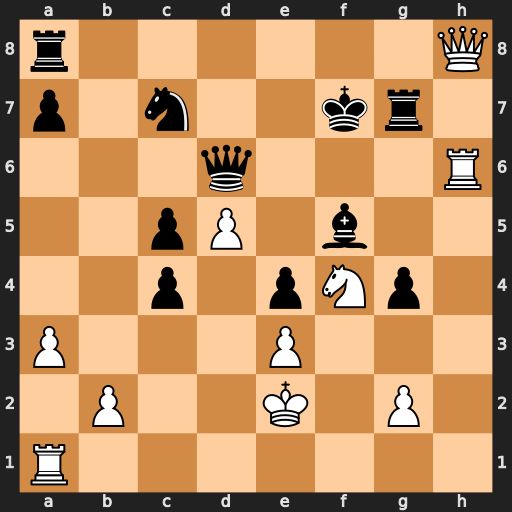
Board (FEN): r6Q/p1n2kr1/3q3R/2pP1b2/2p1pNp1/P3P3/1P2K1P1/R7
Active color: w
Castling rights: -
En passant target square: -
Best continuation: Qxg7+ Kxg7 Rxd6